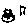
Label: square